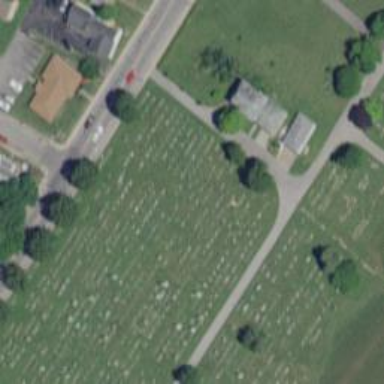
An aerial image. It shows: Sector in the cemetery.